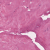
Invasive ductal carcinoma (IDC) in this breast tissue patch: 0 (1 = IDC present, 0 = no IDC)